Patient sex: M
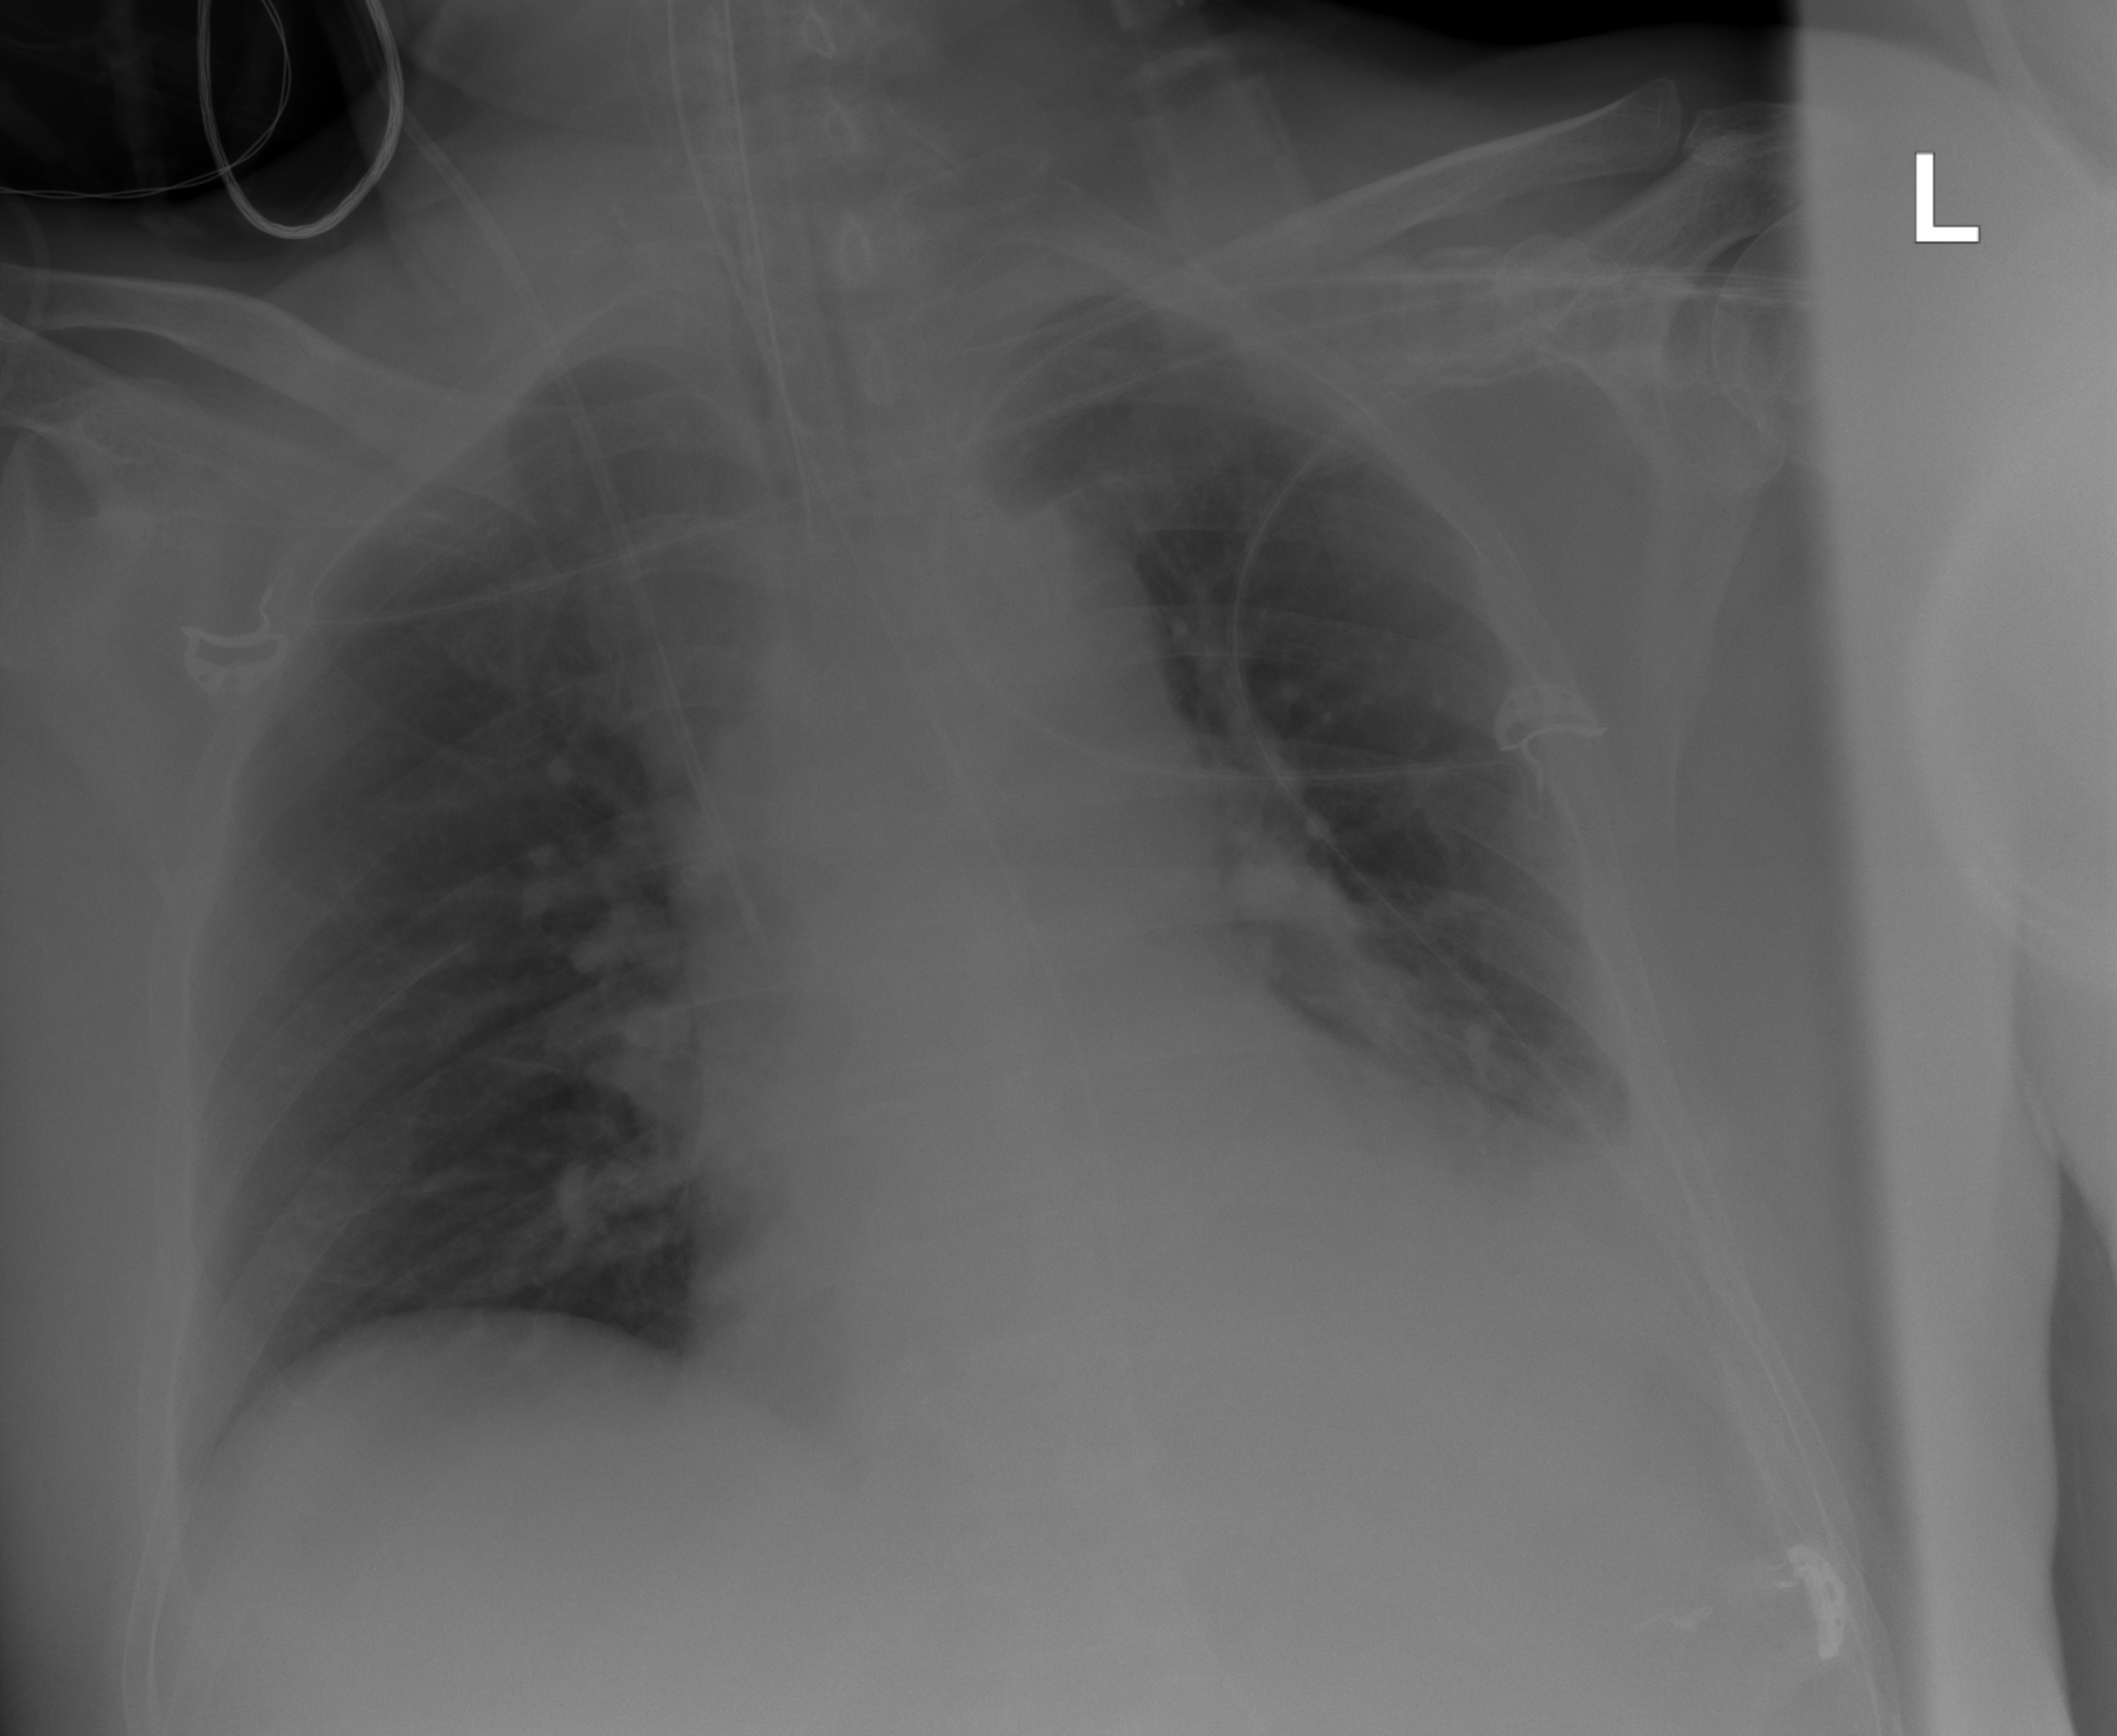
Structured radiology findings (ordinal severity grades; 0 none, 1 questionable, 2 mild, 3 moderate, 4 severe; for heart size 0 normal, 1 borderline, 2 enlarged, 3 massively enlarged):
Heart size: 0
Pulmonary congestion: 0
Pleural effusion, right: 0
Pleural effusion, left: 2
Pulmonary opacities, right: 0
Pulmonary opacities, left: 0
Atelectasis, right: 2
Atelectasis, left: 2